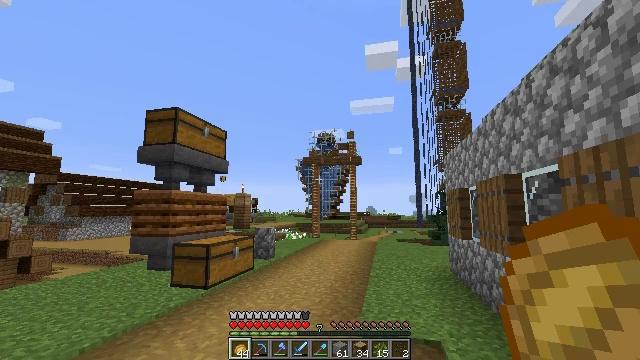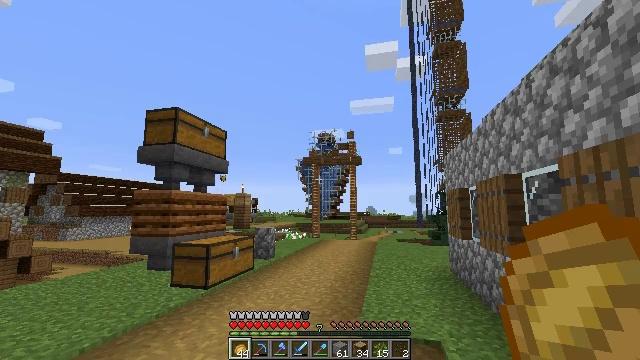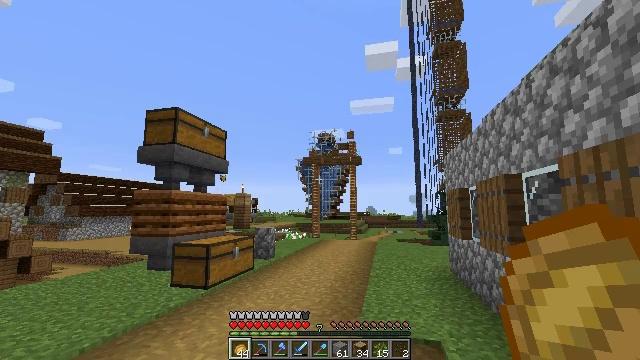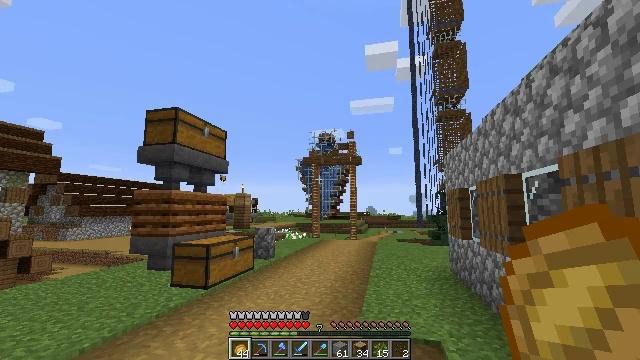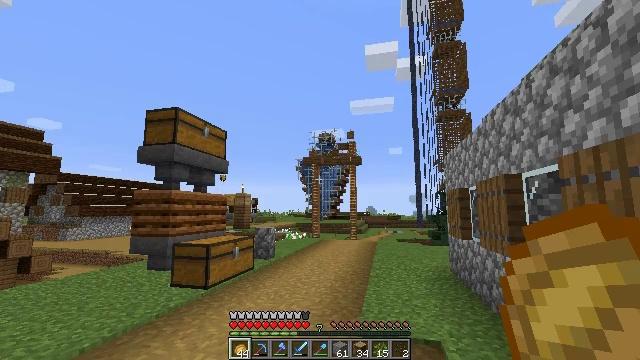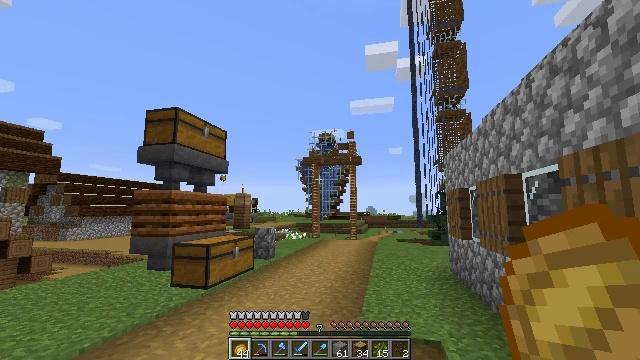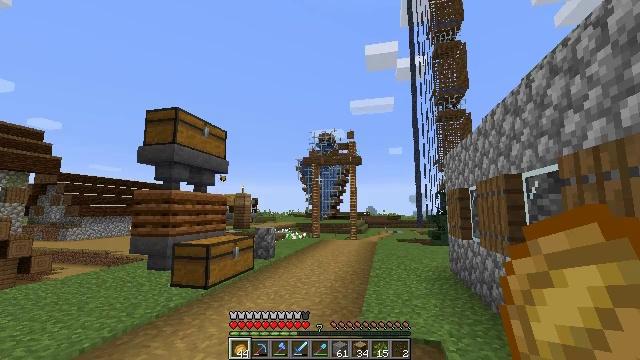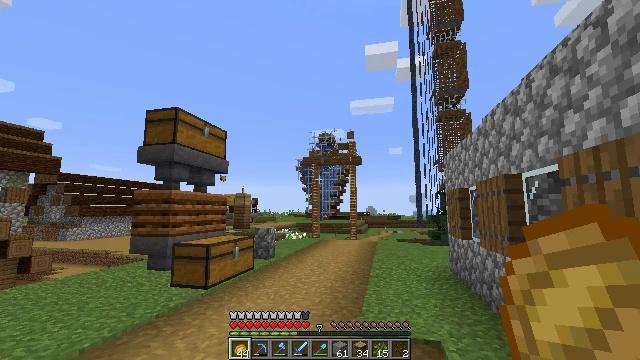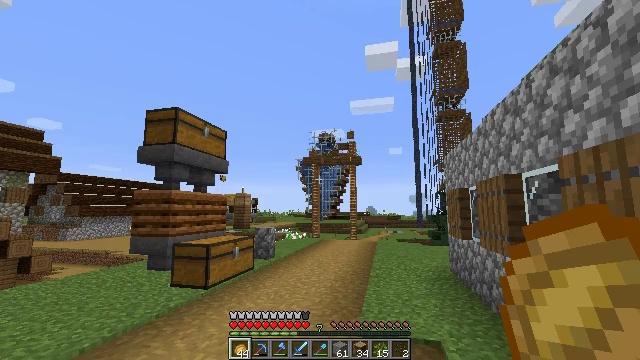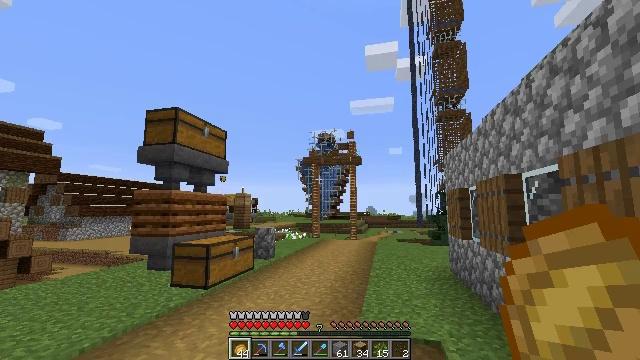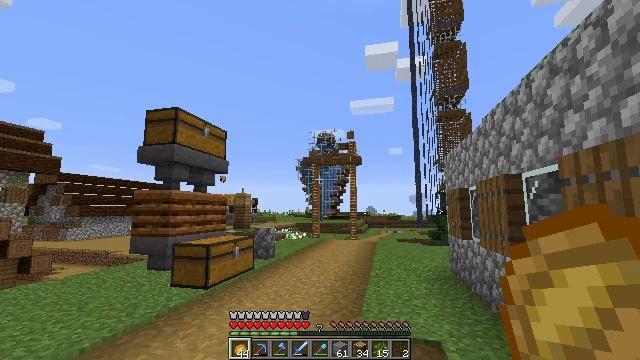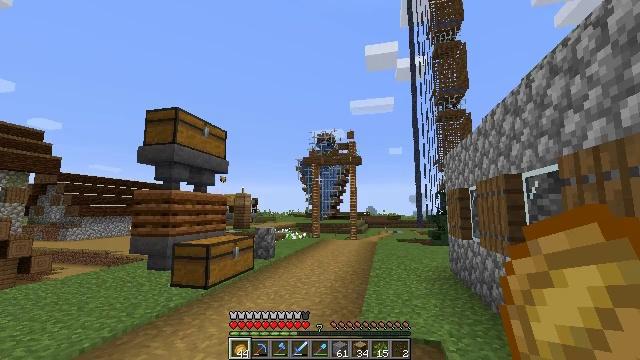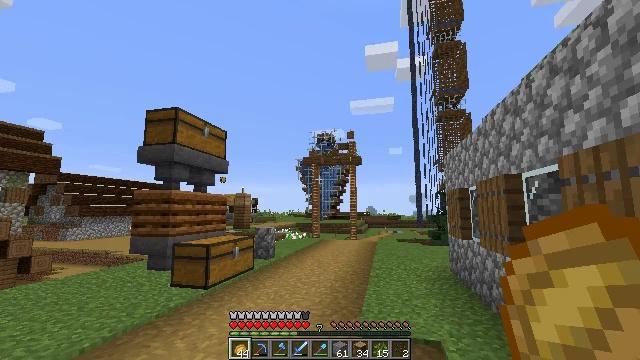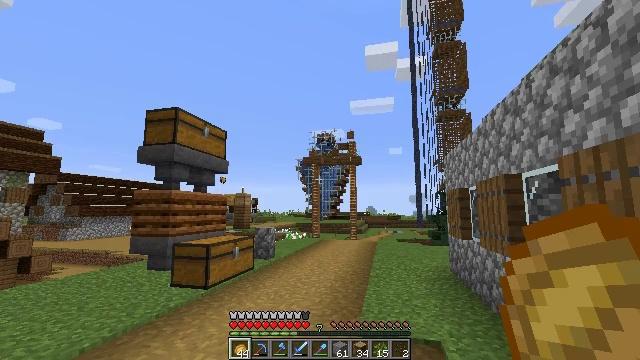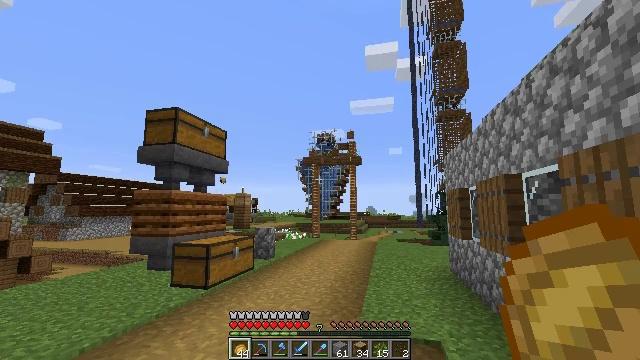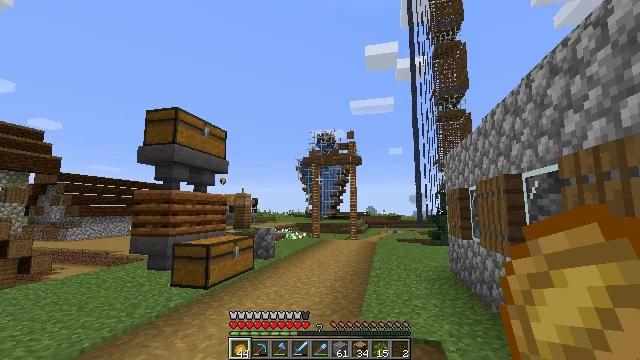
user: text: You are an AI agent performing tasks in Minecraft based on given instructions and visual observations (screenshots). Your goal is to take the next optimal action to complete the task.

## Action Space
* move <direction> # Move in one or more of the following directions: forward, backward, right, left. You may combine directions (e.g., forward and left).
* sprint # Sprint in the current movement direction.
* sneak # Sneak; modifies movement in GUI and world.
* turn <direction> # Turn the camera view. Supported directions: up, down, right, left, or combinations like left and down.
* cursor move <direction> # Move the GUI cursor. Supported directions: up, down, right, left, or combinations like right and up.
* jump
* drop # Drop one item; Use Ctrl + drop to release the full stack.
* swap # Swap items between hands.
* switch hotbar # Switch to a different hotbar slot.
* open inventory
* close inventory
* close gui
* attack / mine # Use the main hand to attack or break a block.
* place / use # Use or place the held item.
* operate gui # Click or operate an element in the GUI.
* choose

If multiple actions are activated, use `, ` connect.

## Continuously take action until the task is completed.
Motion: motion action
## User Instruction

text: Break the brewing stand to collect it.
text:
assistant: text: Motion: no_op
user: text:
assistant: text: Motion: no_op
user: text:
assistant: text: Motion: no_op
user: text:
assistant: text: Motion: no_op
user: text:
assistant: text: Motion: no_op
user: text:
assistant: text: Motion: no_op
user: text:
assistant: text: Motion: no_op
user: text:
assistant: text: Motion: no_op
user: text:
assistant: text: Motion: no_op
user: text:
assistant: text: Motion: no_op
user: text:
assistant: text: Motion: no_op
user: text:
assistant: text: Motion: no_op
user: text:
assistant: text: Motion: no_op
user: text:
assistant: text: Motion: no_op
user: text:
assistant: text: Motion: no_op
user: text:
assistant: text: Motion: no_op
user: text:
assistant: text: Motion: no_op
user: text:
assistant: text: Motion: no_op
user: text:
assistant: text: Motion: no_op
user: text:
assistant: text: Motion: no_op
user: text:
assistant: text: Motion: no_op
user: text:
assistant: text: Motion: no_op
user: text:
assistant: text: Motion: no_op
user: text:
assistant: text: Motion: no_op
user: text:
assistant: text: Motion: no_op
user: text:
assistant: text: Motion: no_op
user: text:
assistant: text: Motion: no_op
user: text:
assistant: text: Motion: no_op
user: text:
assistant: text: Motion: no_op
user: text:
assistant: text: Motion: no_op